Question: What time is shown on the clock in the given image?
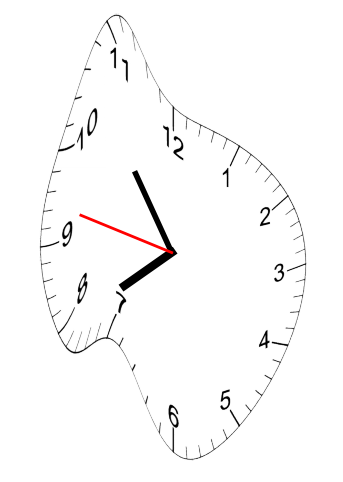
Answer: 07:53:47